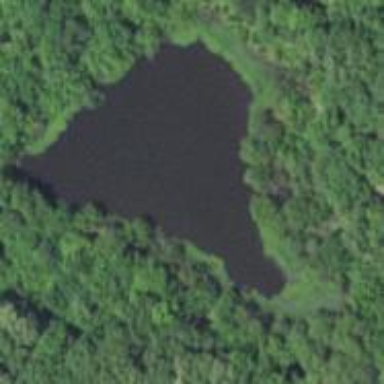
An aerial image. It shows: Peaceful pond surrounded by nature.